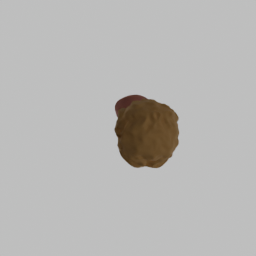
Label: people